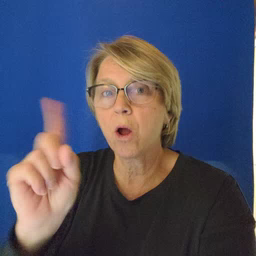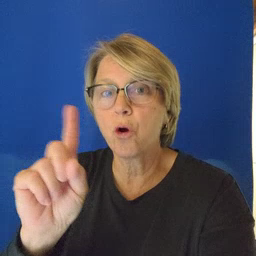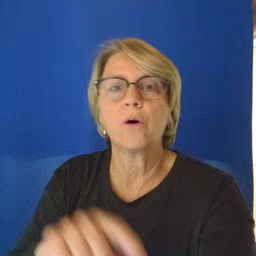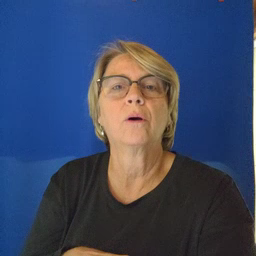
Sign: where